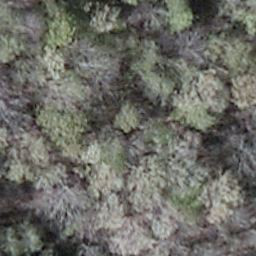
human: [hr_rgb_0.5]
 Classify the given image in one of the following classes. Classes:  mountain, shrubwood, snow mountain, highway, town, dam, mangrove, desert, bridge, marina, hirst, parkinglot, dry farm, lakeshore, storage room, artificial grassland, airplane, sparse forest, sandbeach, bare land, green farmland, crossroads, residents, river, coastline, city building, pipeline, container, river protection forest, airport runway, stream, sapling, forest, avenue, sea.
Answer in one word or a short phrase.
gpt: shrubwood